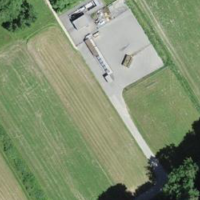
EUNIS habitat code: 24
Species observed at this site:
Prunus padus